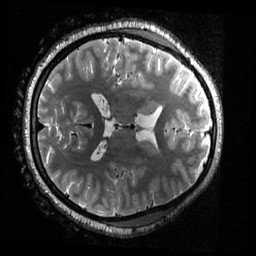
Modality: T2w
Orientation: axial
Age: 19
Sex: female
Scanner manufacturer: siemens
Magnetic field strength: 3 T
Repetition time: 3.2 s
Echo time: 0.565 s